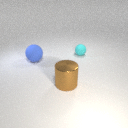
large blue rubber sphere behind large brown metal cylinder